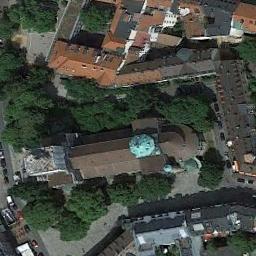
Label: church